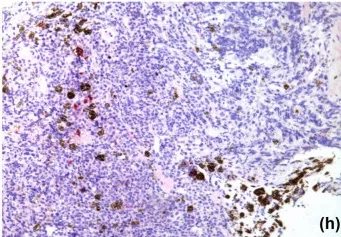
S100 (x100).
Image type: pathology (immunostaining)